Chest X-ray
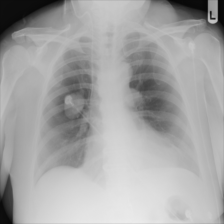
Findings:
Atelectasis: negative
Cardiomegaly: negative
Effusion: negative
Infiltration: negative
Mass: negative
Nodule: negative
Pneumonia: negative
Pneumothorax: negative
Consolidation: negative
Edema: negative
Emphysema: negative
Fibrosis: negative
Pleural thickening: negative
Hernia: negative